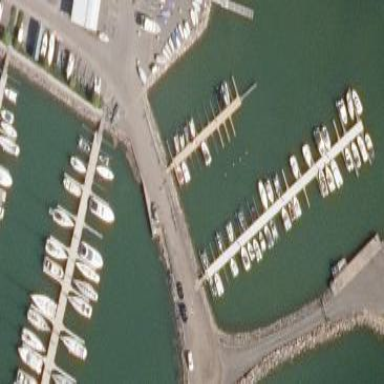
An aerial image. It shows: Pier made of concrete.